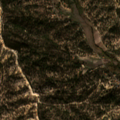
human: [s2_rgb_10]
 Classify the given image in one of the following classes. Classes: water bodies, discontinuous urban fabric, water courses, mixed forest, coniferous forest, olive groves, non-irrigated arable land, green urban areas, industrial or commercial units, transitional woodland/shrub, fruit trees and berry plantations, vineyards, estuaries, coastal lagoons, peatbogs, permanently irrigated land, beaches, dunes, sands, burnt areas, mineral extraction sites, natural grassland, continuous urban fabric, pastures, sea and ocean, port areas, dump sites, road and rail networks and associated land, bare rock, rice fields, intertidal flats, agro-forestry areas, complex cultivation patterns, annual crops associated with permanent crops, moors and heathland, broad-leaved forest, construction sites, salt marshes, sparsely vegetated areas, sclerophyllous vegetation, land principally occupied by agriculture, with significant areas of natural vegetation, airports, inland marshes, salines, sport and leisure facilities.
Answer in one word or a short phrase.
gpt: annual crops associated with permanent crops, broad-leaved forest, mixed forest